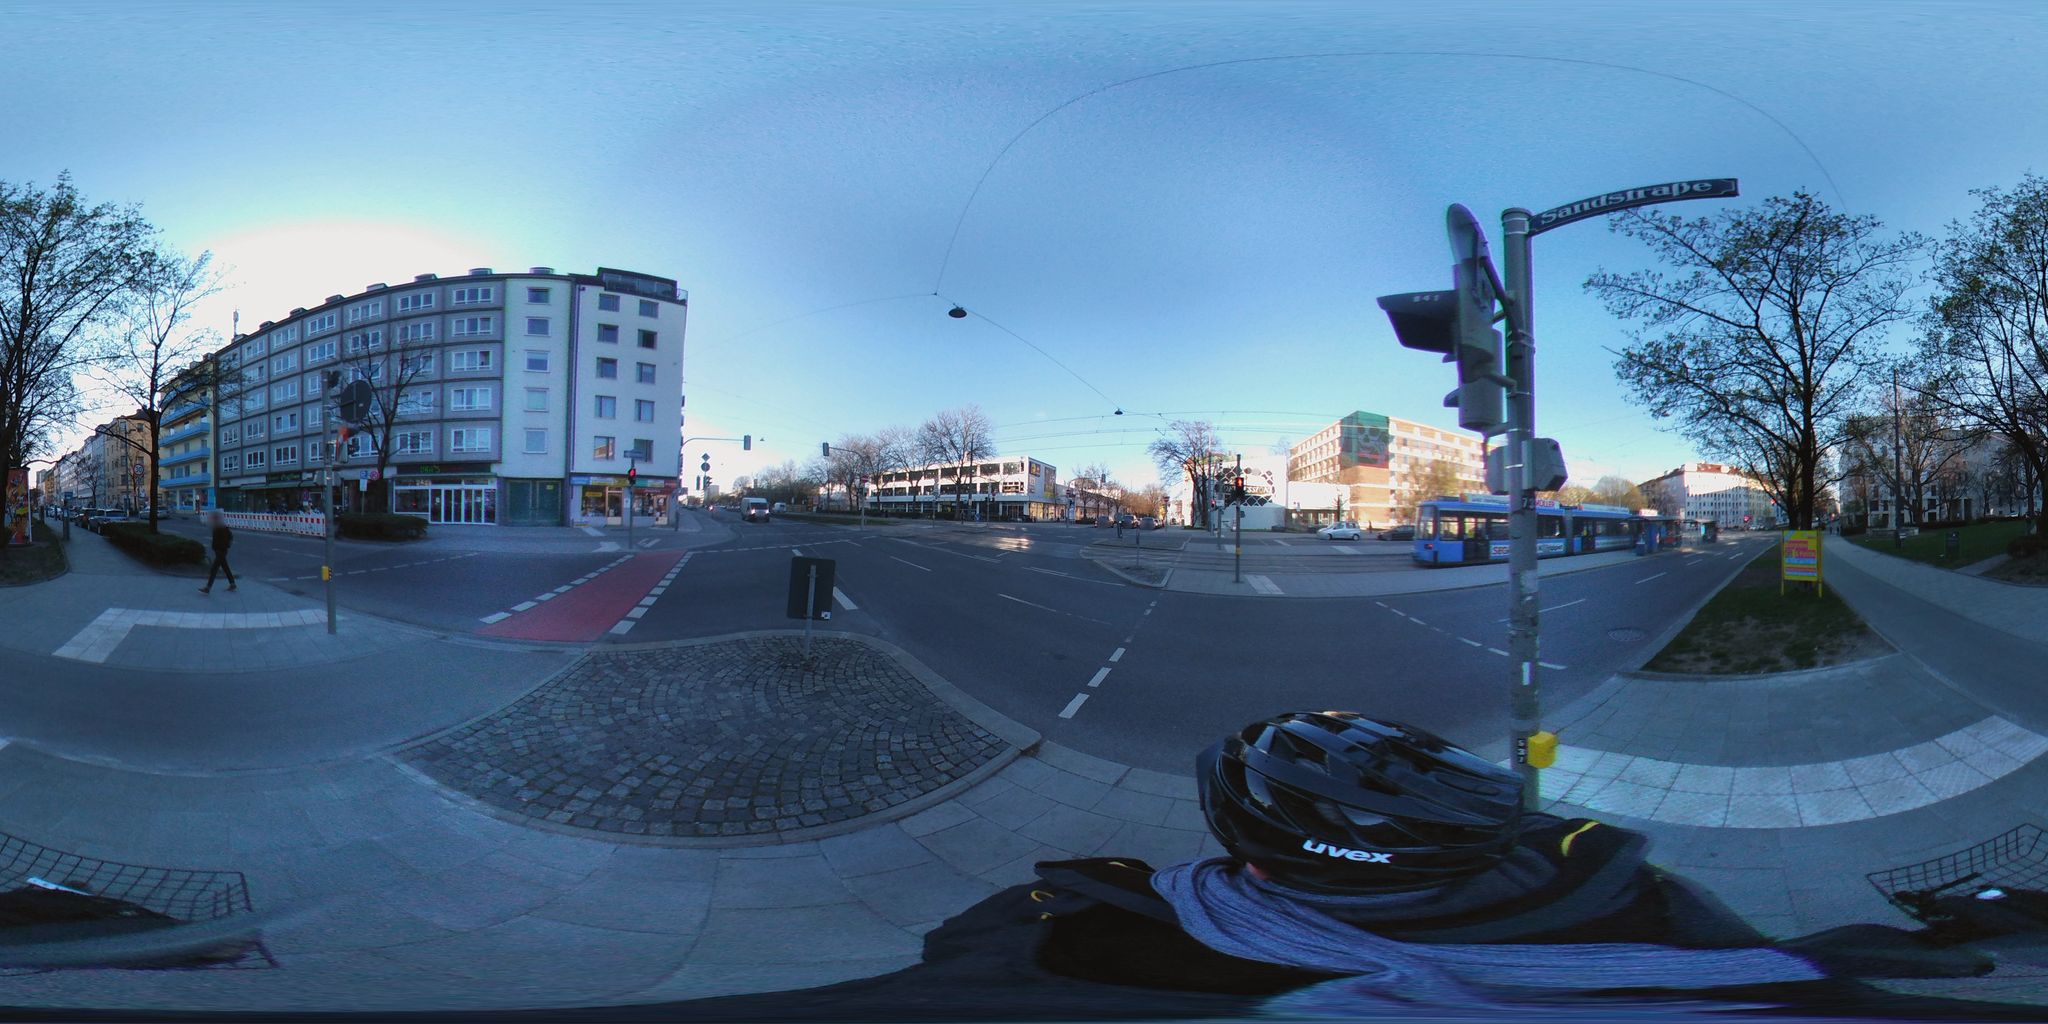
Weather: snowy
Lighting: day
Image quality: good
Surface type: cycling surface
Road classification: footway
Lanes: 2
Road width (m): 8.5
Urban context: urban centre
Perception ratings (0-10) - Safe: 0.89, Lively: 7.36, Beautiful: 2.01, Boring: 3.95, Depressing: 0.32, Wealthy: 2.39